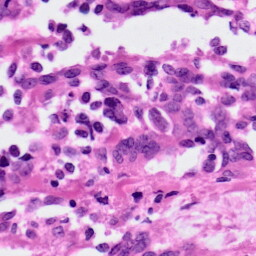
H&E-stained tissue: Ovarian